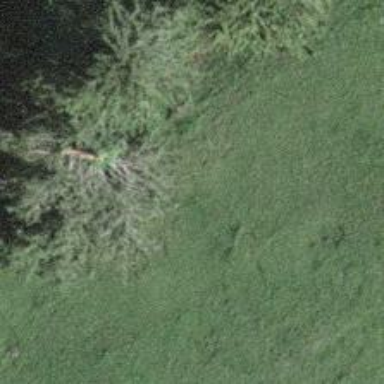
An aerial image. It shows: Evergreen needle-leaved tree typically found in agricultural areas.